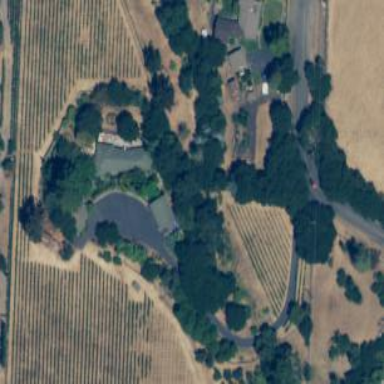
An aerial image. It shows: Vineyard growing wine grapes.